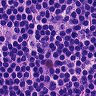
Metastatic tissue present: no